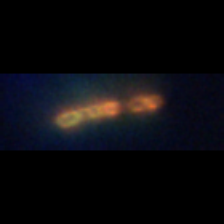
Taxon: Chaetoceros
Group: Diatoms